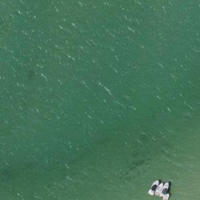
EUNIS habitat code: 14
Species observed at this site:
Tachybaptus ruficollis
Podiceps cristatus
Fulica atra
Anas crecca
Anas platyrhynchos
Alopochen aegyptiaca
Anthus spinoletta
Aythya fuligula
Chroicocephalus ridibundus
Phalacrocorax carbo
Larus michahellis
Cygnus olor
Mareca strepera
Mergus merganser
Anser anser